Aerial crown-view tile of a tropical tree (Barro Colorado Island, Panama), acquired 20250616:
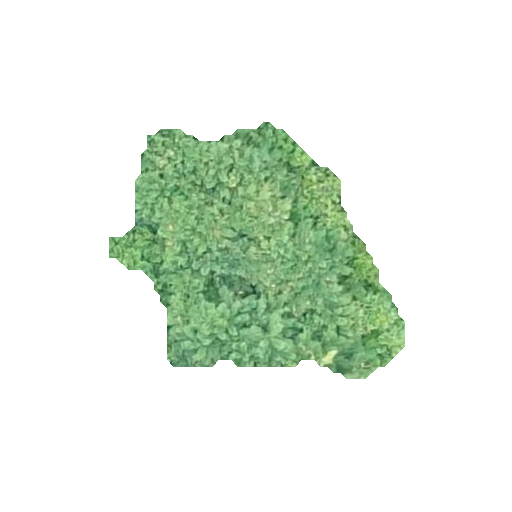
Species: Jacaranda copaia
GBIF accepted scientific name: Jacaranda copaia
Crown area: 73.102 m²